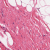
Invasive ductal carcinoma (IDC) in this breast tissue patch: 0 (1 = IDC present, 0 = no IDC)